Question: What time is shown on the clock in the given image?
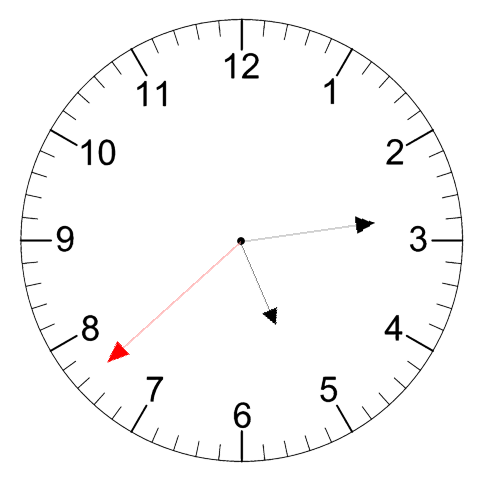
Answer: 05:13:38